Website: apple
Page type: payment
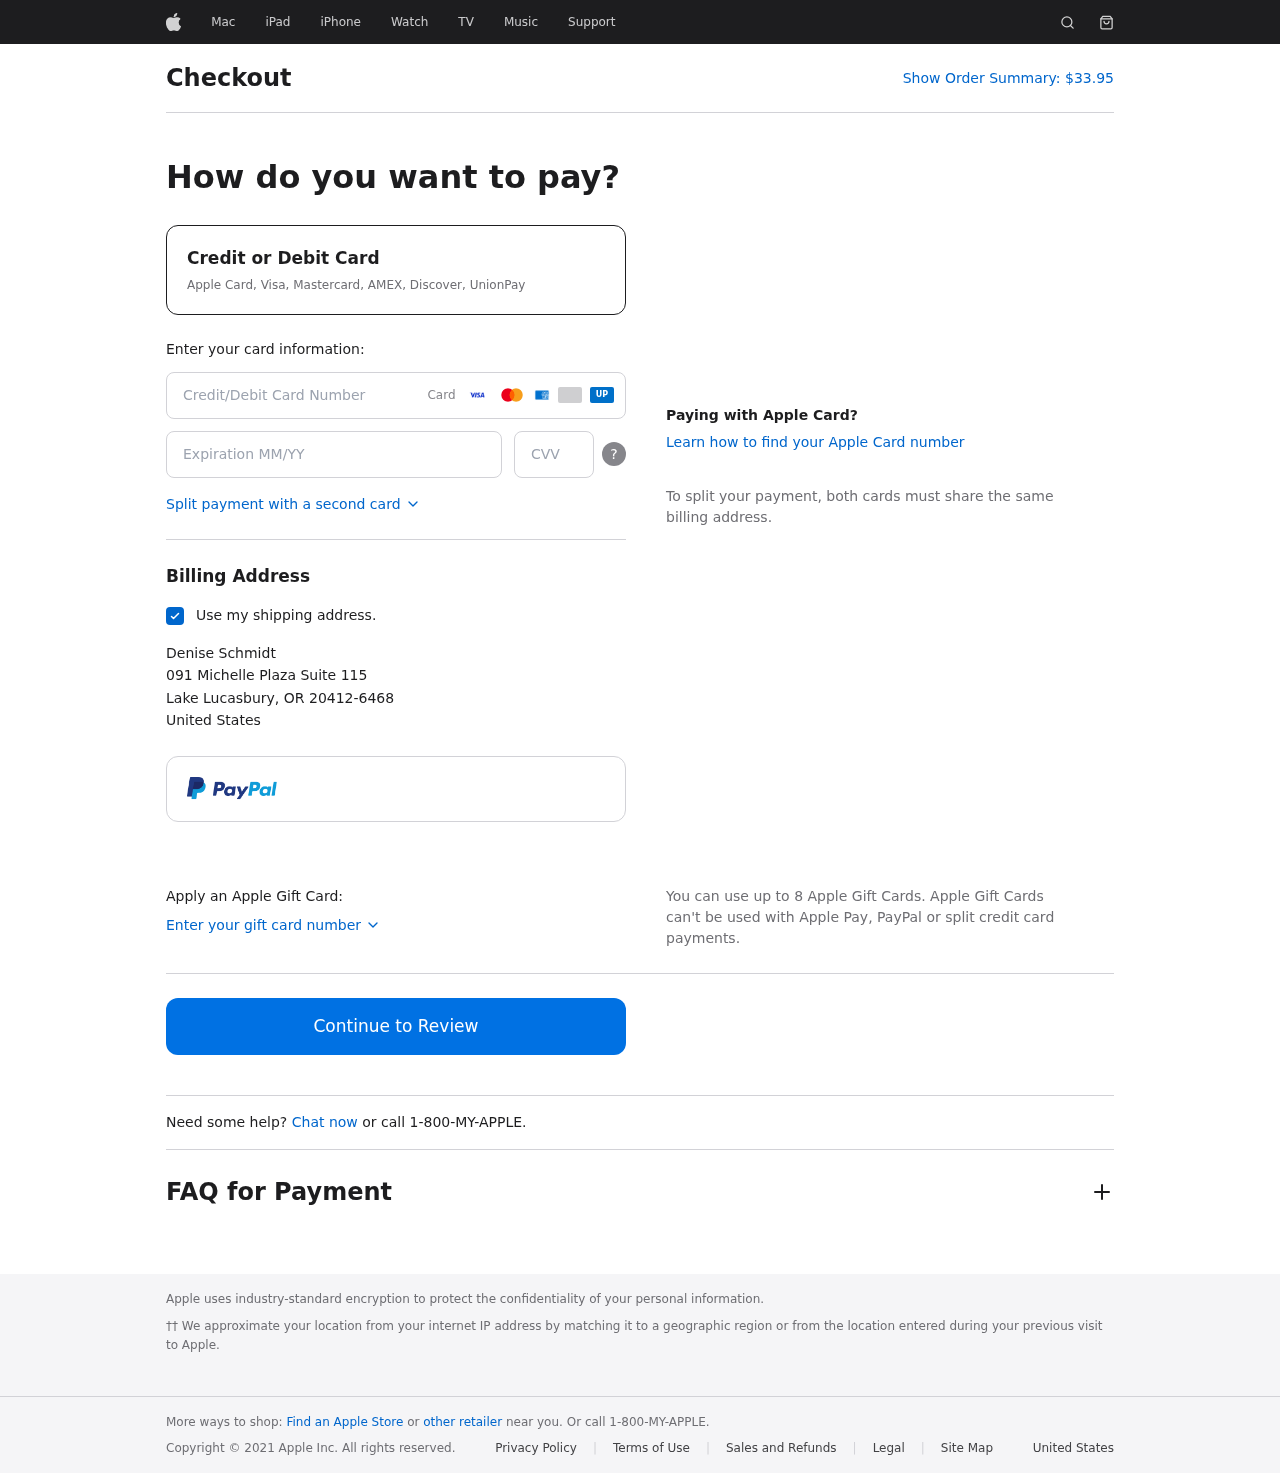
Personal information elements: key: PII_CARD_CVV
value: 955
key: PII_CARD_EXPIRY
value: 02/28
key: PII_CARD_NUMBER
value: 4368 5065 0489 6550
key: PII_CITY
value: Lake Lucasbury
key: PII_COUNTRY
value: United States
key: PII_FULLNAME
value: Denise Schmidt
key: PII_POSTCODE_FULL
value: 20412-6468
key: PII_STATE_ABBR
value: OR
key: PII_STREET
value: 091 Michelle Plaza Suite 115
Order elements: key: ORDER_TOTAL
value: $33.95